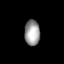
Tissue: lung
Cell type: Myeloid cells
Senescence score: 0.547
Nuclear area (px): 385
Mean DAPI intensity: 155.073